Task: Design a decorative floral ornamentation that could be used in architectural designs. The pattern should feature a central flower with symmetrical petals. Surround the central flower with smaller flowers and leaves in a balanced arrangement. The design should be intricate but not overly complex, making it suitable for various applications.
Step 1825:
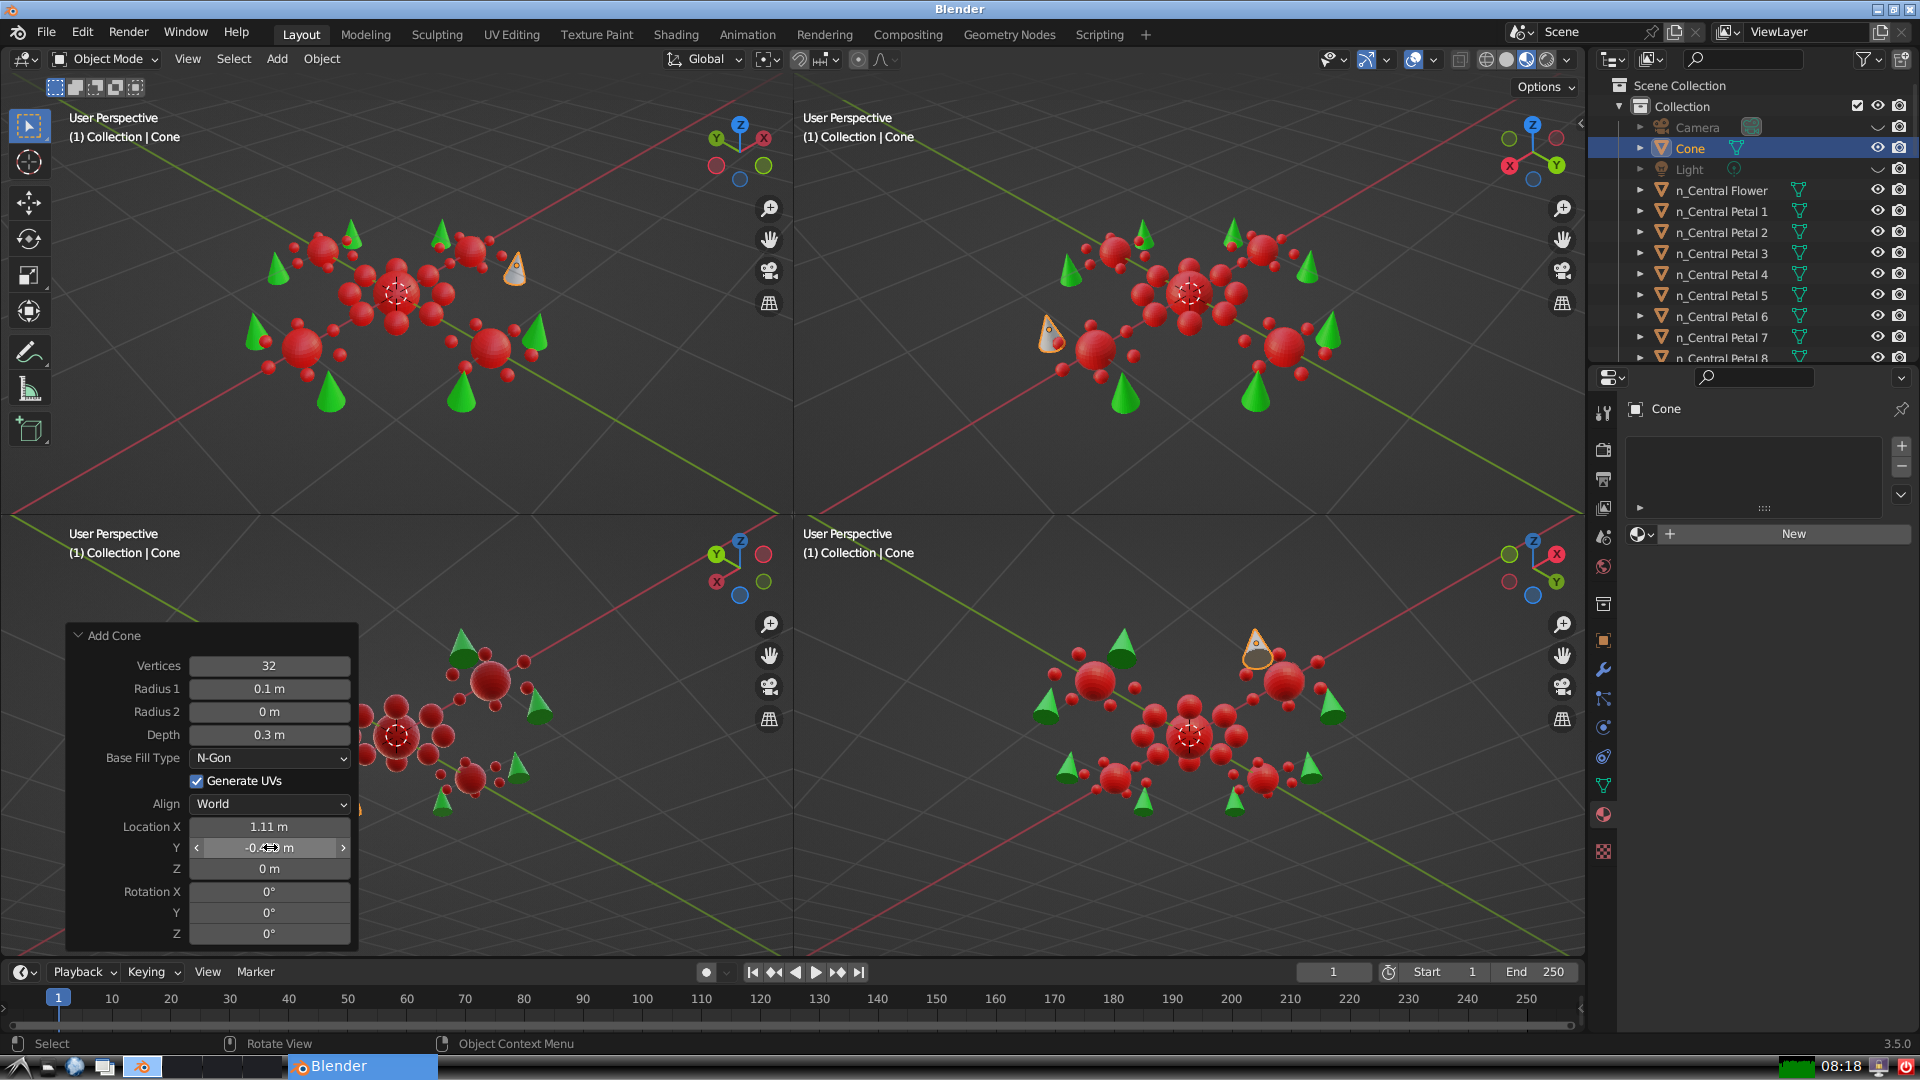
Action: {"mouse_move": [270, 869]}